Question: I have few links which should be opened in iframe/frame next to the links when clicked.I have a controller class which has the controlling code.
UserAccount.jsp
'''
<html>
<head>
<base target="frame1">
<style>
h1 {
text-align: center;
font-family: "Trebuchet MS", Arial, Helvetica, sans-serif;
margin-bottom: 5%;
color: #0000FF;
font-weight: bold;
}
h3 {
color: navy;
}
iframe{margin-top:-50%;margin-left:15%;width:100%;height:300px;}
</style>
</head>
<body>
<h1>Online banking</h1>
<div>
<h3>Account Details</h3>
<a href="/AccountSummary" target="frame1">Account Summary</a>
<br/><a href="">Account Statement</a>
</div>
<div>
<h3>Transactions</h3>
<a href="">Transfer Funds</a>
<br/><a href="">Deposit</a>
</div>
<div>
<h3>My Profile</h3>
<a href="">Edit Profile</a>
<br/><a href="">Change Password</a>
</div>
<iframe src="myframe.jsp" name="frame1"></iframe>
</body>
</html>
'''
UserController.java
'''
@RequestMapping(value = "/UserAccount", method = RequestMethod.GET)
public ModelAndView displayUserAccount() {
ModelAndView model1 = new ModelAndView("UserAccount");
return model1;
}
@RequestMapping(value = "/AccountSummary", method = RequestMethod.GET)
public ModelAndView displayAccountSummary() {
ModelAndView model1 = new ModelAndView("AccountSummary");
return model1;
}
'''
Problem here is when i click on AccountSummary,it is displaying HTTP Status 404 error.I am not able to understand what i missed in coding.Please help
Below is my dispatcher servlet:
'''
<bean id="viewResolver"
class="org.springframework.web.servlet.view.InternalResourceViewResolver">
<property name="prefix" value="/WEB-INF/jsp/" />
<property name="suffix" value=".jsp" />
</bean>
'''
This is my project files screenshot:

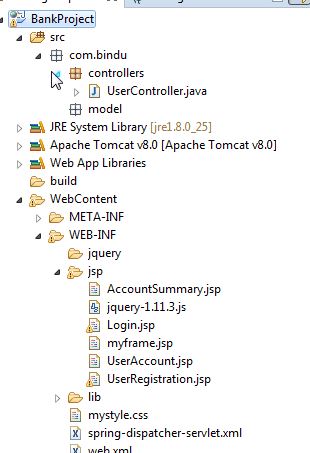
Answer: Assuming the 'UserAccount'-page has the URL 'example.com/bankproject/UserAccount', this link
'''
<a href="/AccountSummary" target="frame1">Account Summary</a>
'''
points to the URL 'example.com/AccountSummary'.
Change the value of the 'href'-attribute to './AccountSummary'.
Relative URLs starting with a single '/' are resolved by the browser relative to the URLs domain; you need a URL relative to the current directory (prefix './'), since the request mappings are defined in the same controller.